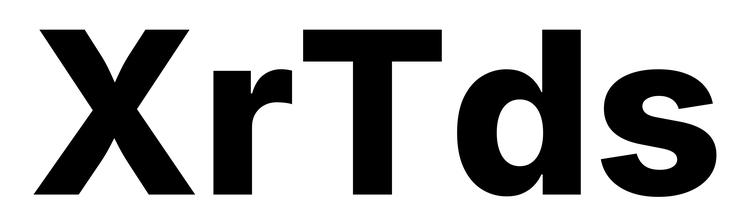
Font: Inter_ExtraBold